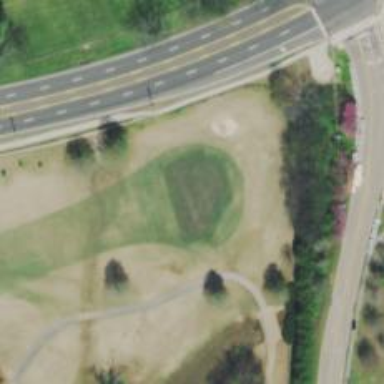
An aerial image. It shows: Golf hole.